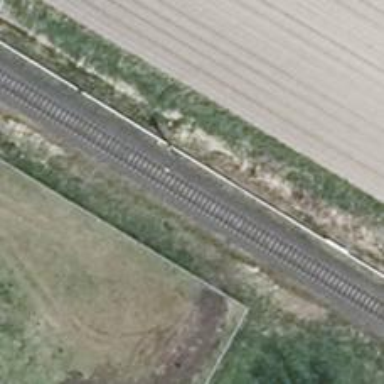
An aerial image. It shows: Signal light at railway crossing.